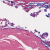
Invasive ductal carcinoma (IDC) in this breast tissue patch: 0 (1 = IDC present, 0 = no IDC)